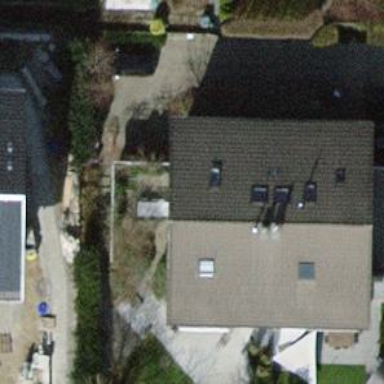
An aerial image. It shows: Semidetached house.